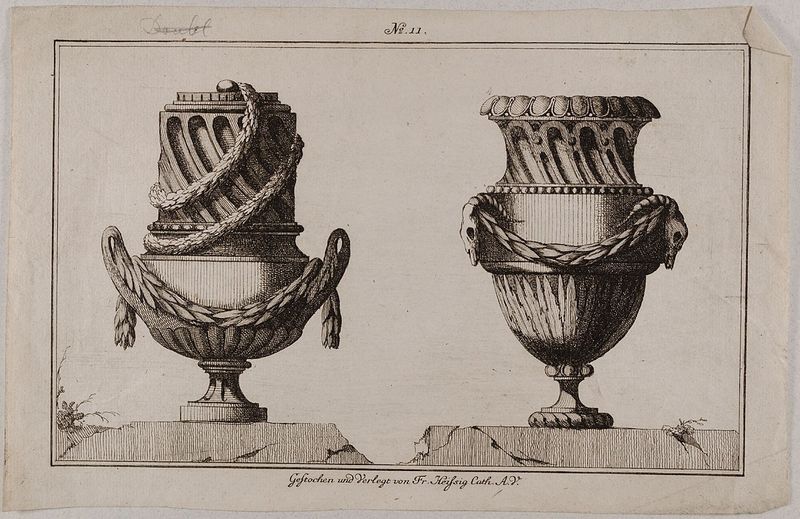
Titel: Zwei Vasen, Blatt 11 aus einer Folge von Vasen auf Sockeln
Künstler: Franz Carl Heissig
Standort: Hamburg
Institution: Museum für Kunst und Gewerbe Hamburg
Schlagwörter: schatten, weiß, schwarz, tiere, ornament, architektur, rahmen, girlande, kanne, kanneliert, vase, relief, papier, grafik, graphik, fotografie, photographie, druck, druckgraphik, druckgrafik, schraffur, radierung, stich, kranz, girlanden, kunstgewerbe, grab, pokal, kupferstich, kunsthandwerk, kannen, urne, grpahik, amporen, pokale, ampore, lohrbeerkranz, tierornament, kannelliert, reproduktionen, 11, blumengewinde, industriedesign, graifk, druckerzeugnisse, grabschmuck, behälter, grabstätte, ornamentstich, vorlageblätter, tierschädel, ziervase, keihsig, no. 11, stehkanne, stehpokal